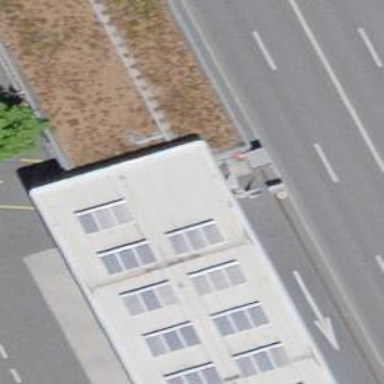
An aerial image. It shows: Recycling container for recycling.